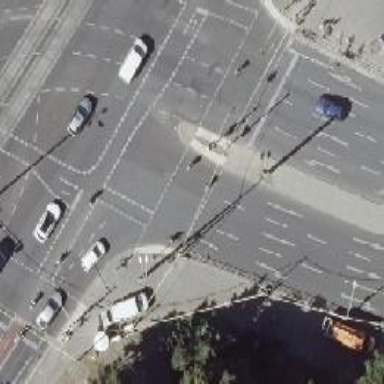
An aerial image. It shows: Footway that serves as traffic island.